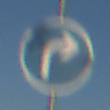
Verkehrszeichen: VorgeschriebeneFahrtrichtungRechts
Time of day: MorningAfternoon
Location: Outdoor (Nature)
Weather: Clear
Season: NotSpecified
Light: Natural